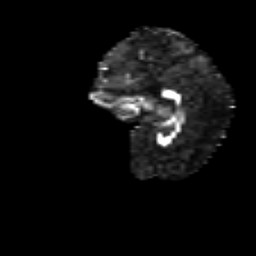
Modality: FA
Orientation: sagittal
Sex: female
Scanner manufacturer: siemens
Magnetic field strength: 3 T
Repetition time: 5 s
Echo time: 0.071 s